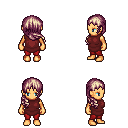
a pixel art fantasy rpg character, female body template, human, tanned skin, maroon tunic, red pants, white blonde right-swept hairstyle, four views (front, back, left, right), 2x2 character sprite sheet, small pixel art, hard edges, no anti-aliasing